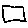
Label: square